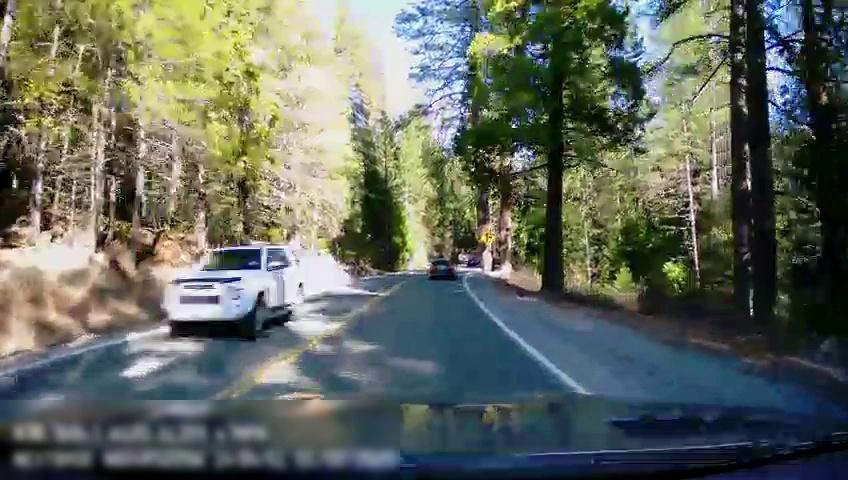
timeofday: Day
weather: Sunny
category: Drivable Space
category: Vehicles | SUV
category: Vehicles | Car
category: Vehicles | Car
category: Lanes | Opposite Lane
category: Lanes | Opposite Lane
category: Lanes | Current Lane
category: Lanes | Current Lane
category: Traffic | Signs